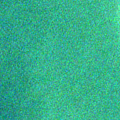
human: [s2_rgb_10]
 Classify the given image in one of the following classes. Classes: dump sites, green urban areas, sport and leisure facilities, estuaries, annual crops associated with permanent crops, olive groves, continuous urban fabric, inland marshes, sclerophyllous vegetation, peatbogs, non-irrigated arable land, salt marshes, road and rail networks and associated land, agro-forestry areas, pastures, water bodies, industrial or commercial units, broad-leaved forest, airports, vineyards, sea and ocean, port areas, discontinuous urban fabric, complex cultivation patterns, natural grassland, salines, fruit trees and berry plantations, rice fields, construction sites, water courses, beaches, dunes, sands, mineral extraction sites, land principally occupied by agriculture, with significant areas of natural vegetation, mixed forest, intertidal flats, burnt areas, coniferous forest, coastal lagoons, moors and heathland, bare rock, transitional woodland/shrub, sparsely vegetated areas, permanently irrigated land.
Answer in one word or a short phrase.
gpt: sea and ocean